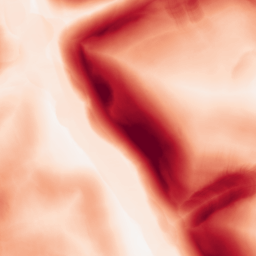
Category: morphological
Decomposition family: morphological_gradient
Decomposition parameters: size: 15
shape: disk
Upsampling method: cubic_mitchell
Upsampling parameters: scale: 2
Upsampling scale: 2